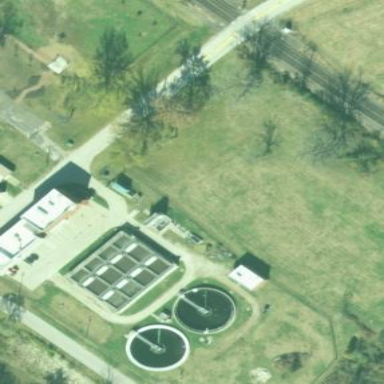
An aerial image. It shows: Chain-link fence around wastewater treatment plant.